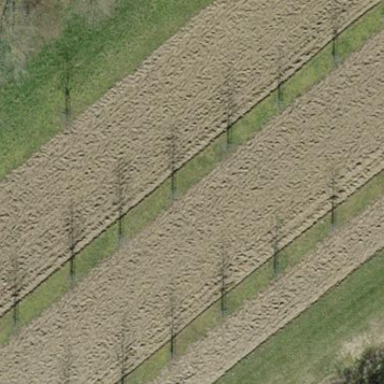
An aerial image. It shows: Orchard.